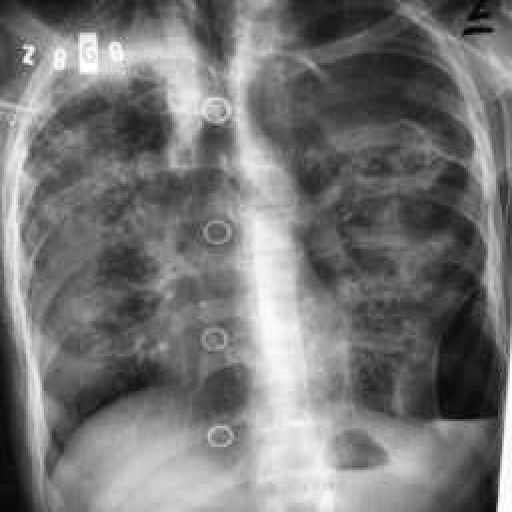
Finding: TUBERCULOSIS